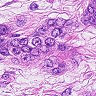
Metastatic tissue present: yes